Question: I'm trying to fetch all rows from a table with a UNIX timestamp in the past 30 days.
'''
SELECT count(member_id), DATE(FROM_UNIXTIME('join_date')) as date
FROM members
WHERE join_date > (join_date-'<PHONE>')
GROUP BY DATE(FROM_UNIXTIME('join_date'))
ORDER BY join_date DESC
'''
There's more going on there, obviously, as it groups them by day and converts them to a mysql time, but the important thing is the where clause that's not working.. The rest of it is good.
I'm not getting any errors, but the query isn't cutting off as expected.

EDIT: Got it.
'''
SELECT count(member_id), DATE(FROM_UNIXTIME('join_date')) as date
FROM exp_members
WHERE DATEDIFF(CURDATE(), FROM_UNIXTIME(join_date)) < 30
GROUP BY DATE(FROM_UNIXTIME('join_date'))
ORDER BY join_date DESC
'''
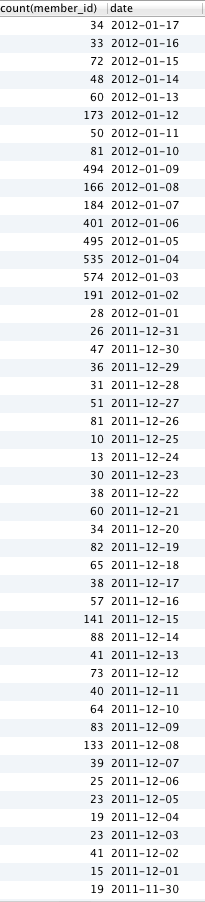
Answer: This: 'WHERE join_date > (join_date-'<PHONE>')' is almost certainly your issue.
You probably want to compare join_date to 'CURDATE' (rather than itself-x) using 'DATEDIFF' that way you can use whole day increments instead of seconds as 259200 which is better most human-readable-wise.